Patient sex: M
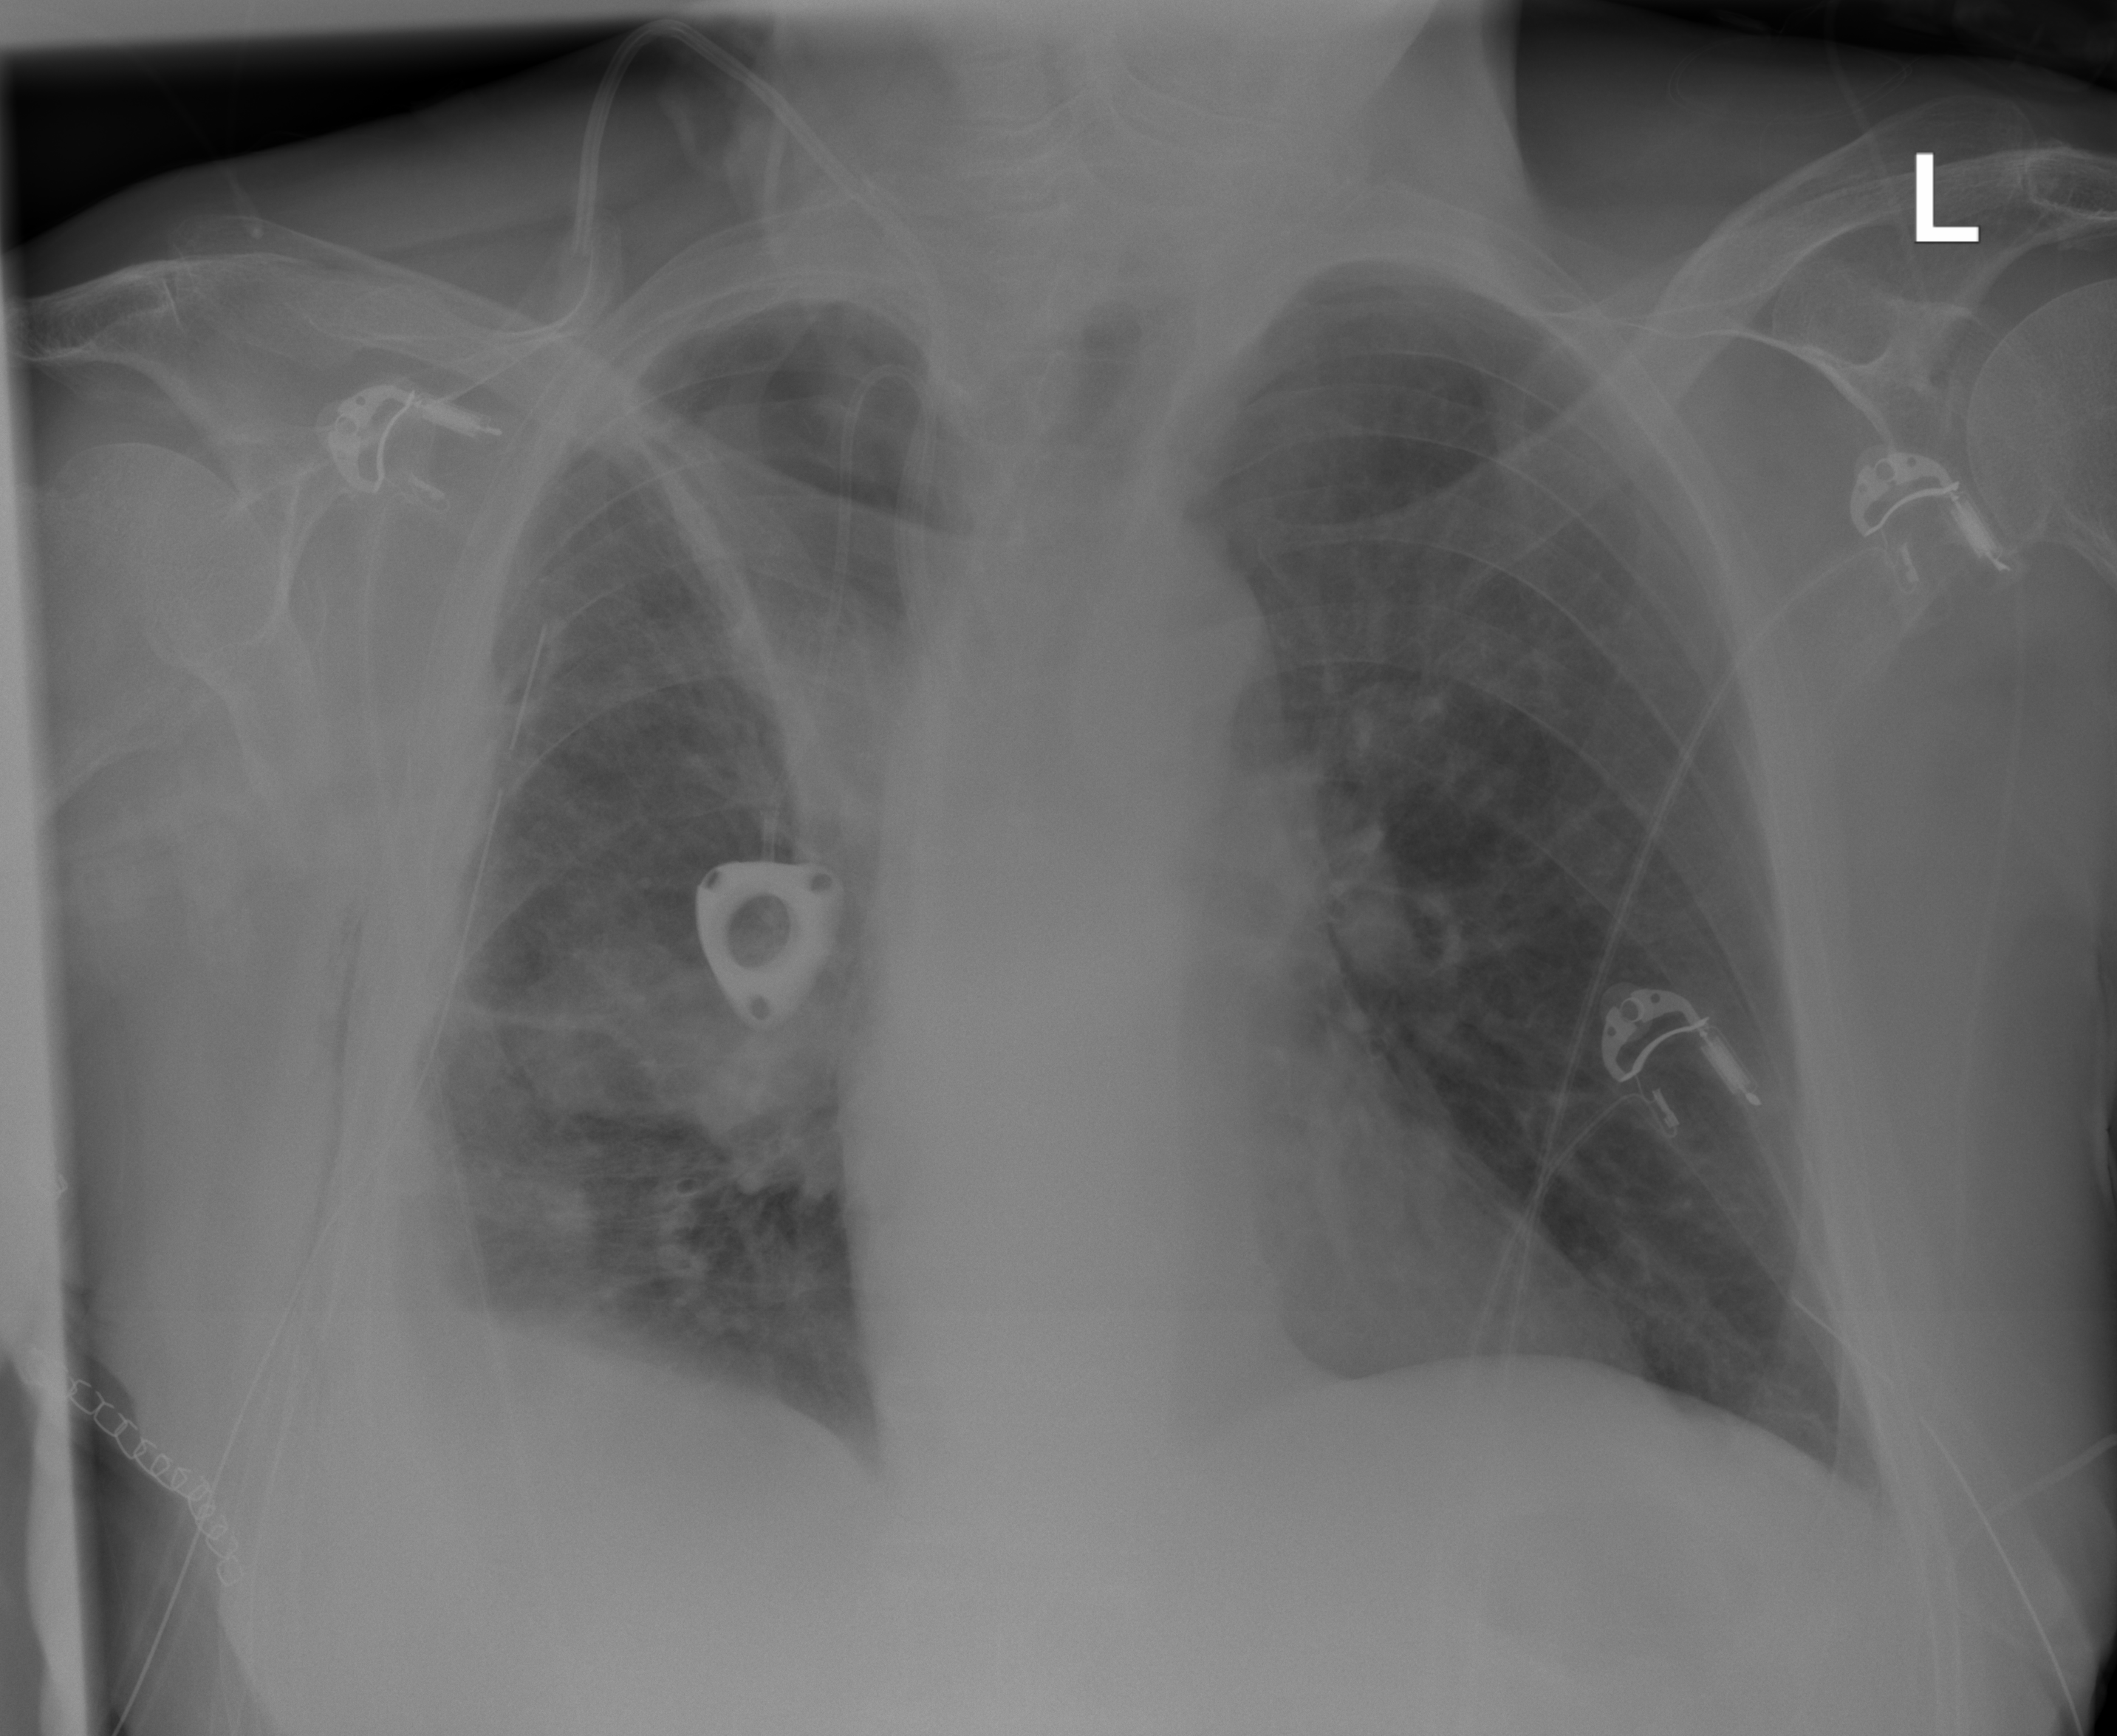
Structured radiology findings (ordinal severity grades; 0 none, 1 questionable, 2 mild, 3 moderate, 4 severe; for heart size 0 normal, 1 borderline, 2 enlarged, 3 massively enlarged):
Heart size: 0
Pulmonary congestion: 0
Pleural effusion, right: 3
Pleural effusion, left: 0
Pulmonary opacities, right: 1
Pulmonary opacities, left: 0
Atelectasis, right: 2
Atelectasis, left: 2